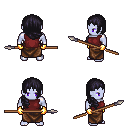
a pixel art fantasy rpg character, male body template, dark elf, purple skin, maroon sleeveless shirt, robe skirt, raven right-swept hairstyle, gold gloves, spear, four views (front, back, left, right), 2x2 character sprite sheet, small pixel art, hard edges, no anti-aliasing